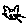
Label: cat